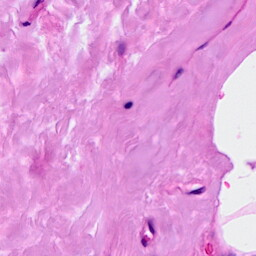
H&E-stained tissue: Breast